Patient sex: M
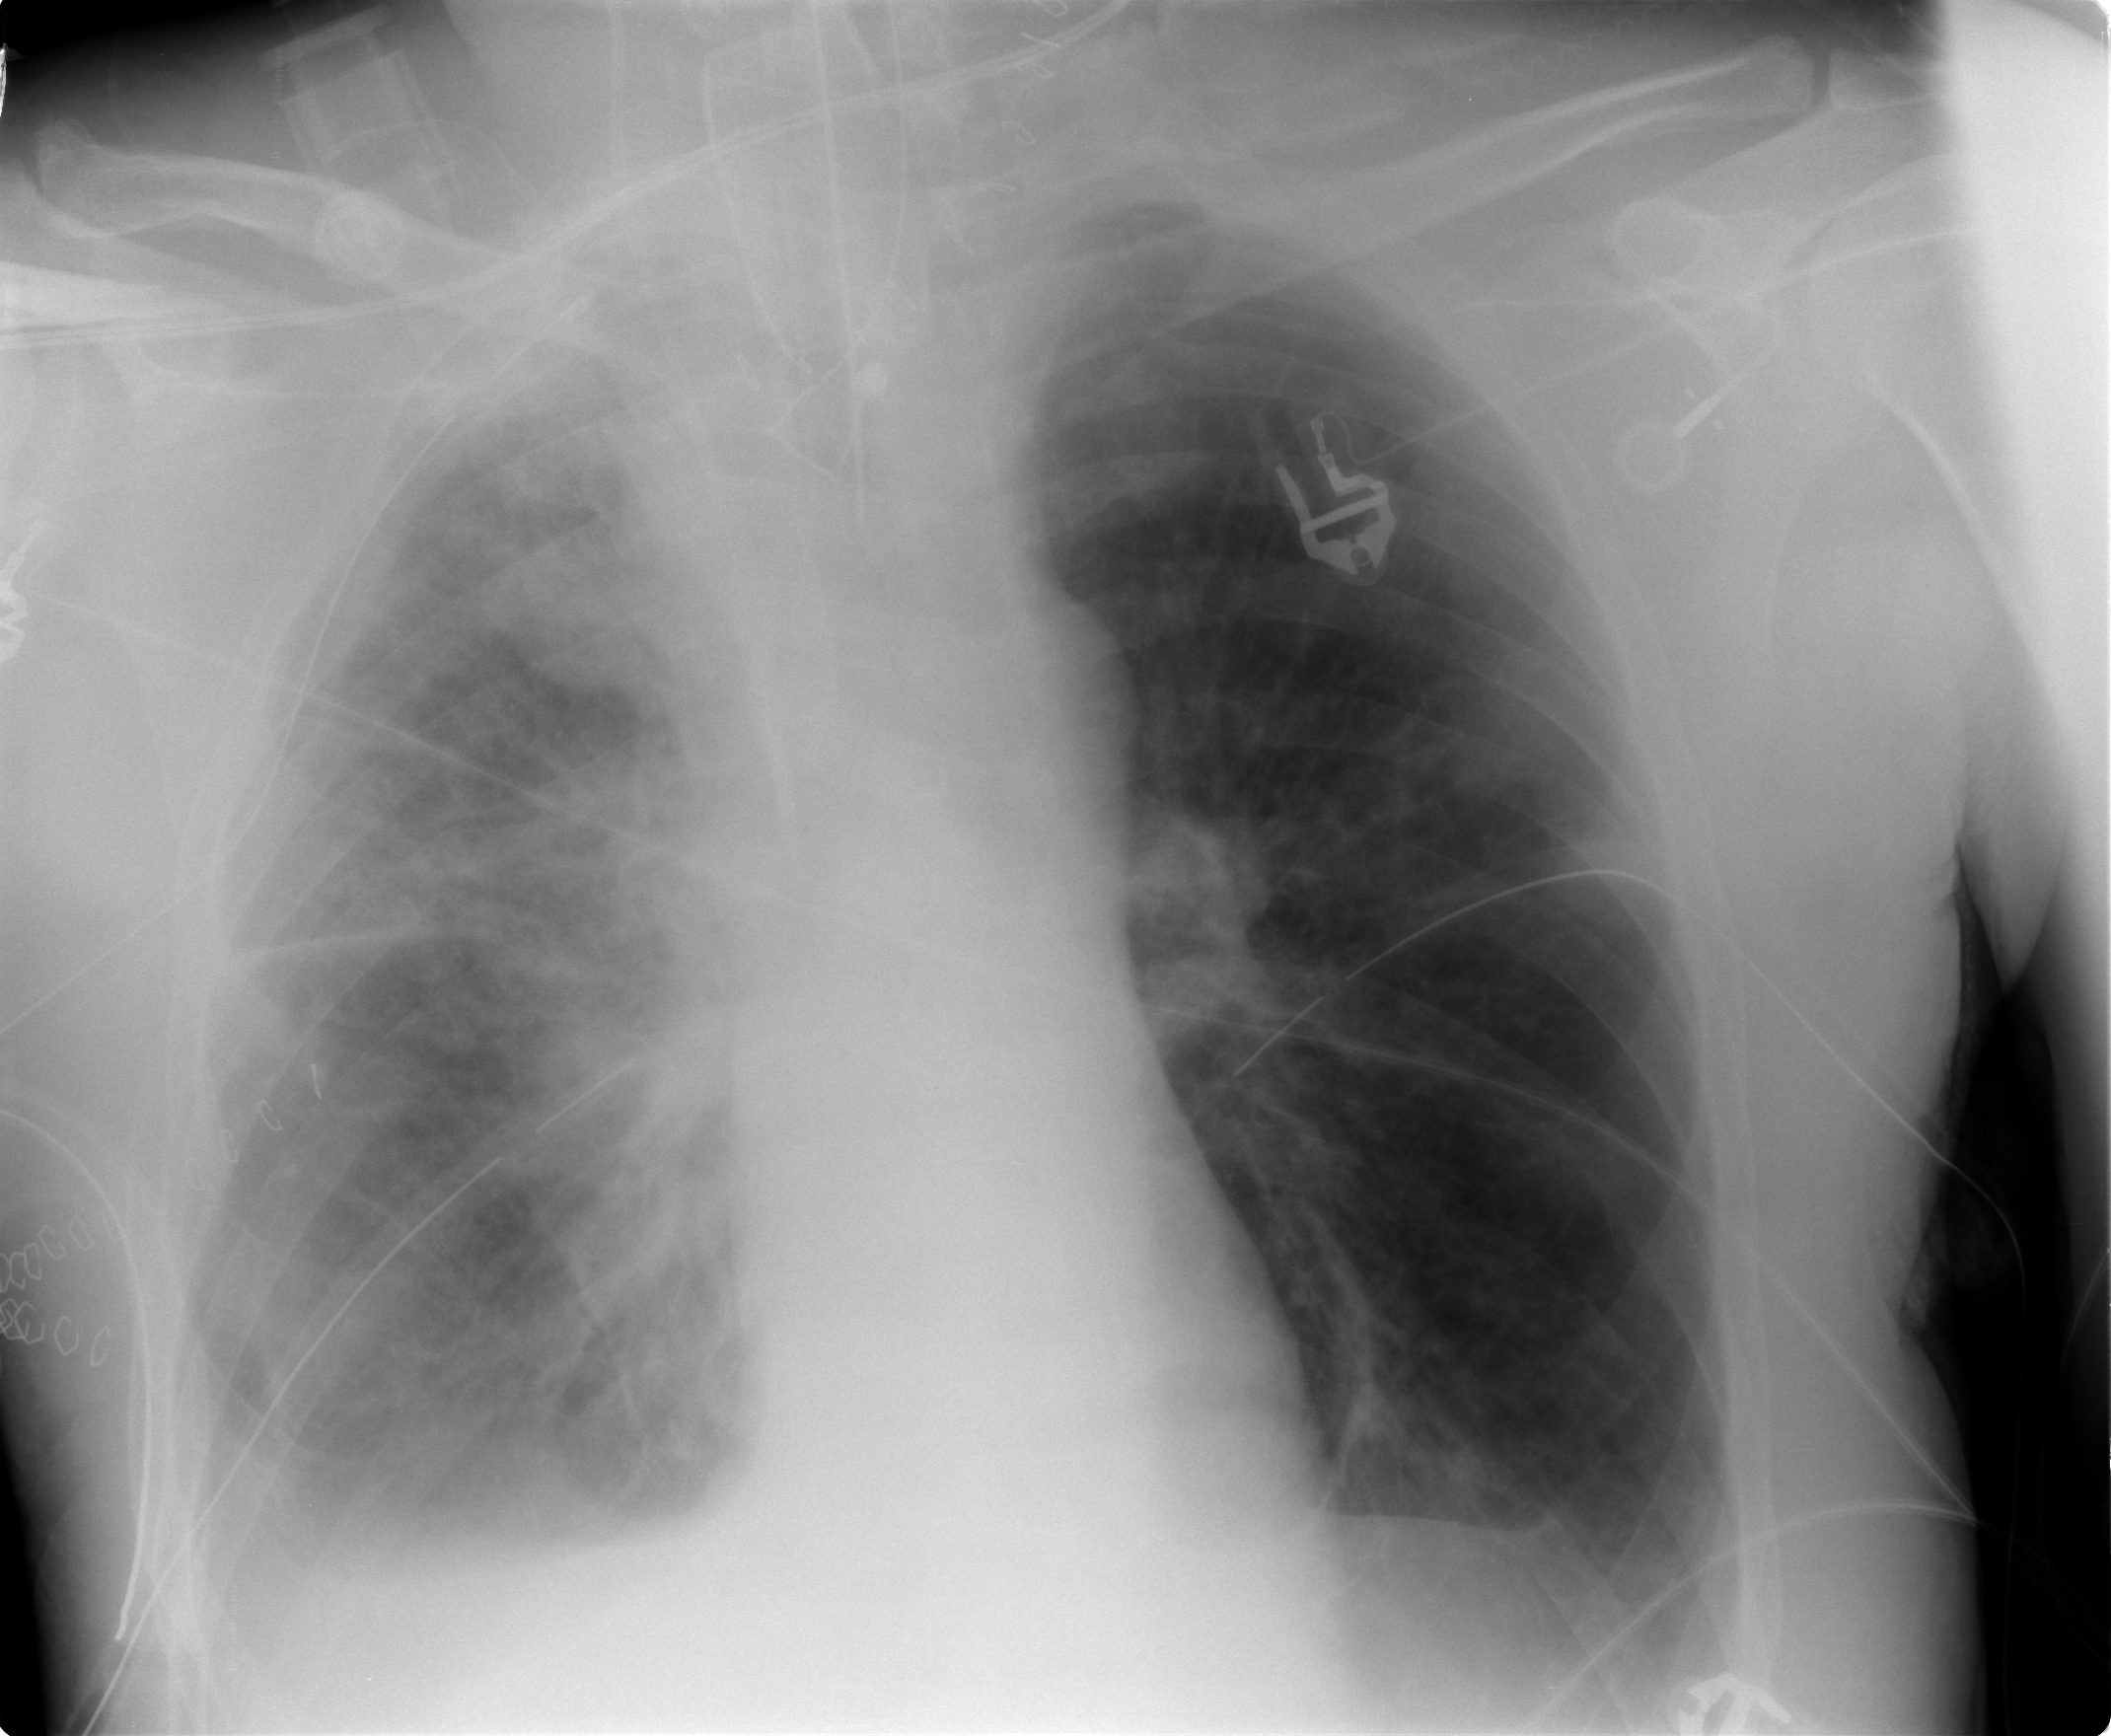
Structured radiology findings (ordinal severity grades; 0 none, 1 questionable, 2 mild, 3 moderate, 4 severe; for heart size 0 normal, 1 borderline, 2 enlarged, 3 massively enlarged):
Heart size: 0
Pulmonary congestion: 0
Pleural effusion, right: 2
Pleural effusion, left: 0
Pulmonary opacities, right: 3
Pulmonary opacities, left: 0
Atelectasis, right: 2
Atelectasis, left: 0